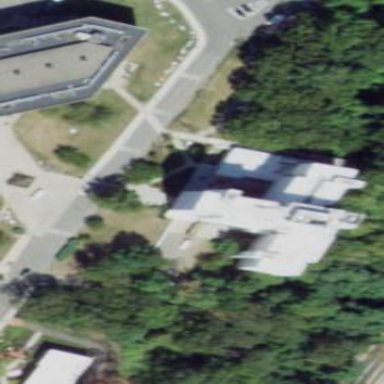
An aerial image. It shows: Dormitory building.